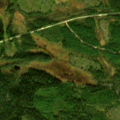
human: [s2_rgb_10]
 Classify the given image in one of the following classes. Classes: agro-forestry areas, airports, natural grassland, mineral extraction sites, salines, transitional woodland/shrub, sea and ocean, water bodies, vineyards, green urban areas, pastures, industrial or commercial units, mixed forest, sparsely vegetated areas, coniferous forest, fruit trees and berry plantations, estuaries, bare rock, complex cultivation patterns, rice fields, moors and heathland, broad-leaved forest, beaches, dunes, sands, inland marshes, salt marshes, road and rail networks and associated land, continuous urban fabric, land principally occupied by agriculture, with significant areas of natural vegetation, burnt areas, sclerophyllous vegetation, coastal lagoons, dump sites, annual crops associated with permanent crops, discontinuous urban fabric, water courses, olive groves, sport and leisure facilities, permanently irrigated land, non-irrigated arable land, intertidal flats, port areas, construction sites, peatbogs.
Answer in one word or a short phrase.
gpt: coniferous forest, transitional woodland/shrub